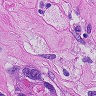
Metastatic tissue present: yes